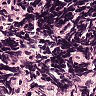
Metastatic tissue present: no